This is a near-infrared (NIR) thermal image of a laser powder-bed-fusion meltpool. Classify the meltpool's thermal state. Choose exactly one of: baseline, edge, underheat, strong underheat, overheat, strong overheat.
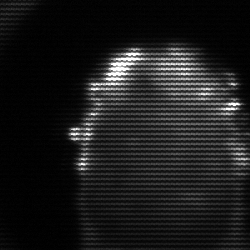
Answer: baseline